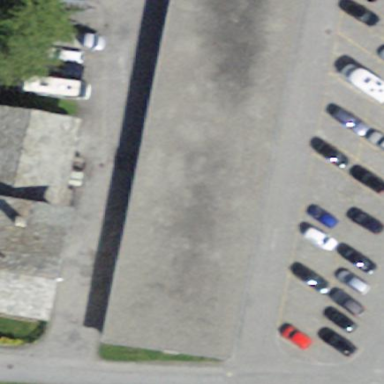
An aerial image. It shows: Group of garages.